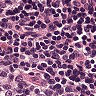
Metastatic tissue present: no